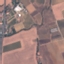
Land use / land cover class: PermanentCrop